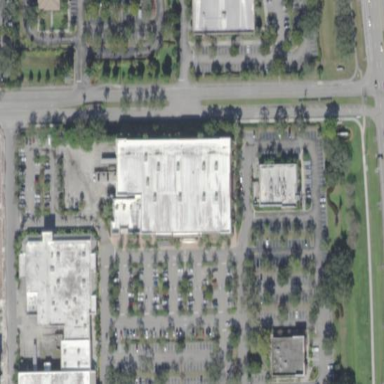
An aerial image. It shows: Department store building.